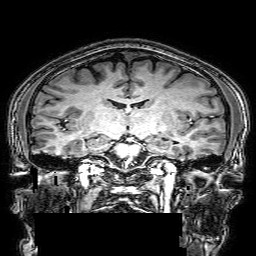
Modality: T1w
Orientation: sagittal
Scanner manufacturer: philips
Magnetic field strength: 3 T
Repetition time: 0.0096 s
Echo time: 0.0046 s